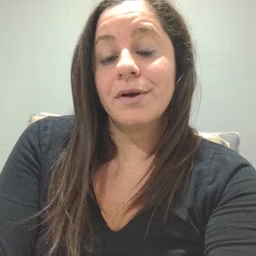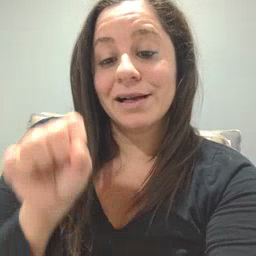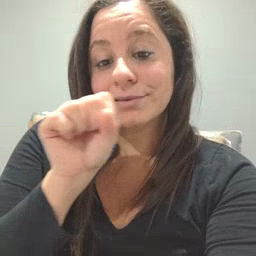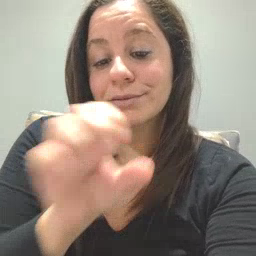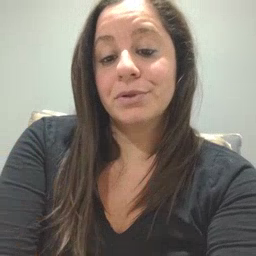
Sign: carrot